Question: I'm going through a weird problem.
I have created for setting 'Typeface' for whole application and it works successfully in nearly all cases.
I am using 'circo.ttf'
The problem is that when I set 'android:inputType="textPassword"', text stops displaying after typing, maybe because the font doesn't have a password symbol or maybe there is some other problem.
Below is an example of my issue :

'''
public class CustomEdittext extends EditText {
public CustomEdittext(Context context) {
super(context);
changeFonts(context);
}
public CustomEdittext(Context context, AttributeSet attrs) {
super(context, attrs);
changeFonts(context);
}
public CustomEdittext(Context context, AttributeSet attrs, int defStyle) {
super(context, attrs, defStyle);
changeFonts(context);
}
@Override
protected void onDraw(Canvas canvas) {
// TODO Auto-generated method stub
super.onDraw(canvas);
}
private void changeFonts(Context context) {
// TODO Auto-generated method stub
Typeface tface = Typeface.createFromAsset(context.getAssets(),"fonts/circo.ttf");
this.setTypeface(tface);
this.setTextColor(Color.parseColor("#921c50"));
Log.i("Input Type", "Type : "+this.getInputType());
}
}
'''
'''
<?xml version="1.0" encoding="utf-8"?>
<LinearLayout xmlns:android="http://schemas.android.com/apk/res/android"
android:layout_width="match_parent"
android:layout_height="match_parent"
android:padding="20dp"
android:orientation="vertical"
android:gravity="center_vertical">
<com.equest.cwely.customviews.CustomTextview
android:id="@+id/textView1"
android:layout_width="fill_parent"
android:layout_height="wrap_content"
android:text="LOGIN"
android:textColor="@color/border_pink"
android:textStyle="bold"
android:gravity="center"
android:padding="10dp"
android:layout_marginTop="20dp"
android:textAppearance="?android:attr/textAppearanceLarge" />
<com.equest.cwely.customviews.CustomEdittext
android:id="@+id/edt_username"
android:layout_width="match_parent"
android:layout_height="wrap_content"
android:hint="Username"
android:singleLine="true"
android:background="@drawable/edittext_bg"
android:layout_marginTop="10dp"
android:ems="10" >
<requestFocus />
</com.equest.cwely.customviews.CustomEdittext>
// this is password field
<com.equest.cwely.customviews.CustomEdittext
android:id="@+id/edt_password"
android:layout_width="match_parent"
android:layout_height="wrap_content"
android:ems="10"
android:hint="Password"
android:background="@drawable/edittext_bg"
android:singleLine="true"
android:layout_marginTop="10dp"
android:inputType="textPassword" />
<LinearLayout
android:layout_height="wrap_content"
android:layout_width="fill_parent"
android:layout_marginTop="10dp"
android:padding="10dp"
android:orientation="vertical">
<Button
android:id="@+id/btn_login"
android:layout_width="fill_parent"
android:layout_height="wrap_content"
android:layout_weight="1"
android:textColor="@color/border_pink"
android:layout_margin="5dp"
android:background="@drawable/button_bg"
android:text="Login" />
<Button
android:id="@+id/btn_signup"
android:layout_width="fill_parent"
android:layout_height="wrap_content"
android:layout_weight="1"
android:layout_margin="5dp"
android:textColor="@color/border_pink"
android:background="@drawable/button_bg"
android:text="Sign Up" />
</LinearLayout>
</LinearLayout>
'''
'''
public class LoginActivity extends Activity {
Button btn_login,btn_signup;
EditText edt_username,edt_password;
String result = "";
String username = "",password = "";
@Override
protected void onCreate(Bundle savedInstanceState) {
// TODO Auto-generated method stub
super.onCreate(savedInstanceState);
setContentView(R.layout.login_main);
edt_username = (EditText)findViewById(R.id.edt_username);
edt_password = (EditText)findViewById(R.id.edt_password);
edt_password.setTransformationMethod(new PasswordTransformationMethod());
btn_login = (Button)findViewById(R.id.btn_login);
btn_login.setOnClickListener(new OnClickListener() {
@Override
public void onClick(View v) {
username = edt_username.getText().toString();
password = edt_password.getText().toString();
//new doLogin().execute();
}
});
btn_signup = (Button)findViewById(R.id.btn_signup);
btn_signup.setOnClickListener(new OnClickListener() {
@Override
public void onClick(View v) {
Intent intent = new Intent(getApplicationContext(), RegisterActivity.class);
startActivity(intent);
}
});
}
}
'''
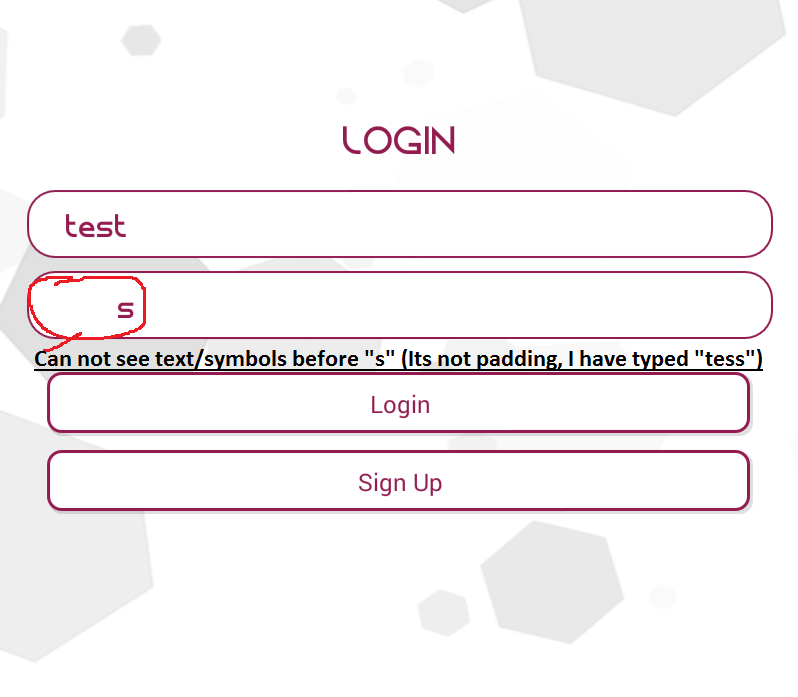
Answer: It seems that the font that you have included does not contain a character for the symbol used by default for password transformation. You have two options:
1. Use a different font
2. Change the mask character to something that the font does contain.
Because I speculate you're not a quitter, here's some code that will change the mask character from a dot ( ) to an asterisk ( * ).
First you must make your own <URL> to override the default:
'''
public class AsteriskPasswordTransformationMethod extends PasswordTransformationMethod {
@Override
public CharSequence getTransformation(CharSequence source, View view) {
return new PasswordCharSequence(source);
}
private class PasswordCharSequence implements CharSequence {
private CharSequence mSource;
public PasswordCharSequence(CharSequence source) {
mSource = source; // Store char sequence
}
public char charAt(int index) {
// This is where we make it an asterisk. If you wish to use
// something else then change what this returns
return '*';
}
public int length() {
return mSource.length(); // Return default
}
public CharSequence subSequence(int start, int end) {
return mSource.subSequence(start, end); // Return default
}
}
};
'''
Finally you set your new transformation method to the 'EditText' you wish to mask.
'''
edt_password = (EditText)findViewById(R.id.edt_password);
edt_password.setTransformationMethod(new AsteriskPasswordTransformationMethod());
'''
I used information from <URL>.